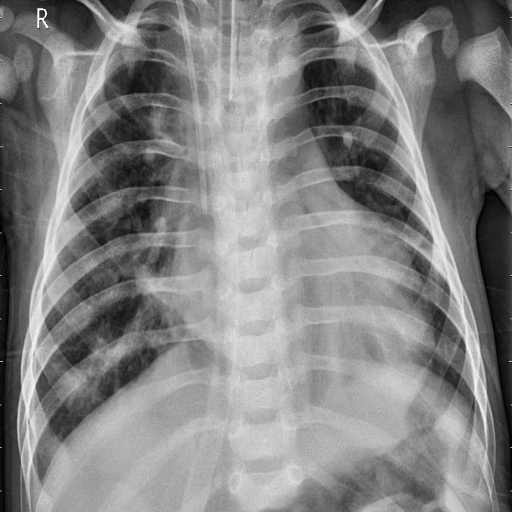
Finding: PNEUMONIA